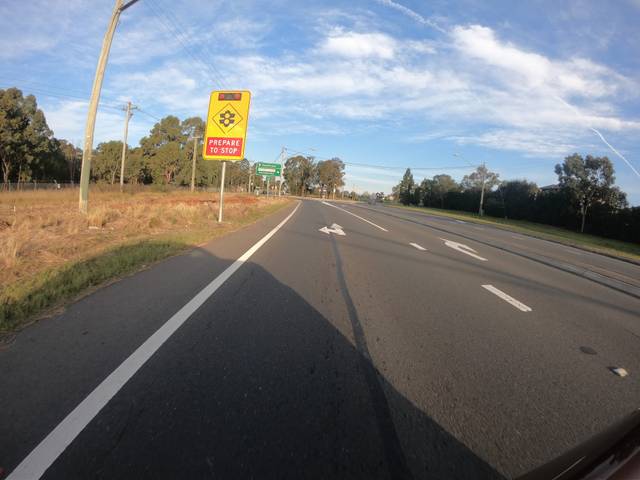
Region: Australia
Coordinates: -33.96, 150.959